Interaction volume radius: 10 \u00c5
Interaction volume height: 10 \u00c5
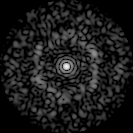
Disorder parameter: 0.8207